Question: I've created a server http listener :
'''
var http = require('http');
http.createServer(function (req, res)
{
res.writeHead(200,
{
'Content-Type': 'text/plain'
});
res.write('aaa');
res.end();
}).listen(1337, '127.0.0.1');
console.log('waiting......');
'''
it is working find and do response.

Now , I want - foreach client request - The server to perform request and a string '"XXX"' :
So I wrote :
'''
var http = require('http');
var options = {
host: 'www.random.org',
path: '/integers/?num=1&min=1&max=10&col=1&base=10&format=plain&rnd=new'
};
http.createServer(function (req, res)
{
res.writeHead(200,
{
'Content-Type': 'text/plain'
});
res.write('aaa');
http.request(options, function (r)
{
r.on('data', function (chunk)
{
res.write('XXX');
});
r.on('end', function ()
{
console.log(str);
});
res.end();
});
res.end();
}).listen(1337, '127.0.0.1');
console.log('waiting......');
'''
So now foreach request , it should write : 'aaaXXX' ( aaa+XXX)
But it doesnt work . it still egenrated the same output.
What am I dong wrong ?
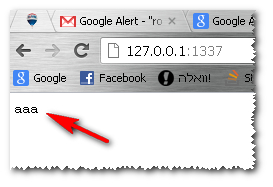
Answer: Try this:
'''
var http = require('http');
var options = {
host: 'www.random.org',
path: '/integers/?num=1&min=1&max=10&col=1&base=10&format=plain&rnd=new'
};
http.createServer(function (req, res)
{
res.writeHead(200,
{
'Content-Type': 'text/plain'
});
res.write('aaa');
var httpreq = http.request(options, function (r)
{
r.setEncoding('utf8');
r.on('data', function (chunk)
{
res.write(' - '+chunk+' - ');
});
r.on('end', function (str)
{
res.end();
});
});
httpreq.end();
}).listen(1337, '127.0.0.1');
console.log('waiting......');
'''
Also, worth reading <URL>